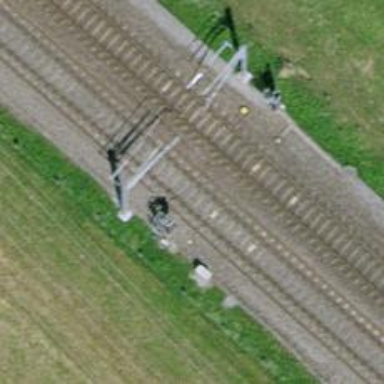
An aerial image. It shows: Railway signal.